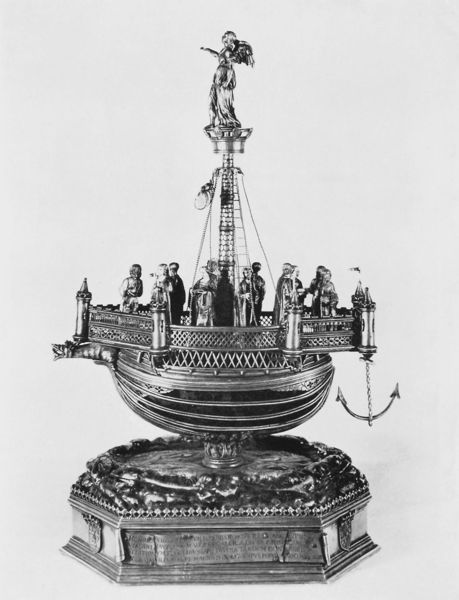
Titel: Nef von Anne of Brittany
Standort: Reims, Kathedrale (EU - F)
Schlagwörter: wasser, menschen, zaun, figur, boot, turm, engel, schiff, mast, leiter, inschrift, metall, bronze, foto, schwarzweiß, wappen, anker, kleinplastik, tabernakel, ausguck, apostel, spieluhr